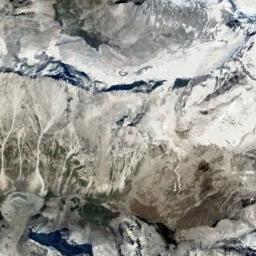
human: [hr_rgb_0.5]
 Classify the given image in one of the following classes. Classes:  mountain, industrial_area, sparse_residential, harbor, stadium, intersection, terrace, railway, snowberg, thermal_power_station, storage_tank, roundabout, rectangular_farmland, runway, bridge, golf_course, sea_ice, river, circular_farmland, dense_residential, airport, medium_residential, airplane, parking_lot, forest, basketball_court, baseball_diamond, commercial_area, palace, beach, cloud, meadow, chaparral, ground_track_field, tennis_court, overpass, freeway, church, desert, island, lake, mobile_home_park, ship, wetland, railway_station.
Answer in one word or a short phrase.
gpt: snowberg